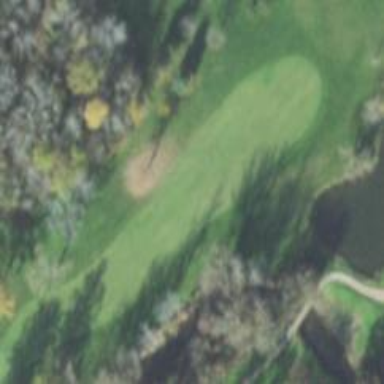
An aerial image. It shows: Golf fairway surrounded by grass.